Interaction volume radius: 5 \u00c5
Interaction volume height: 25 \u00c5
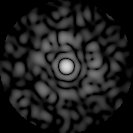
Disorder parameter: 0.7989